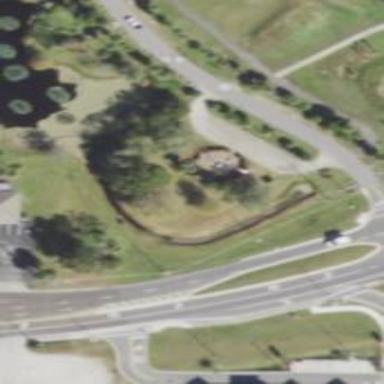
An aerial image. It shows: Memorial site with historic significance.